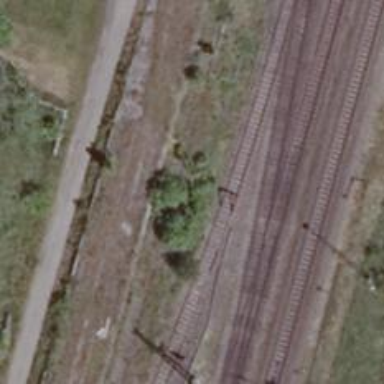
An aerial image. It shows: Railway yard used for servicing trains.